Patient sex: M
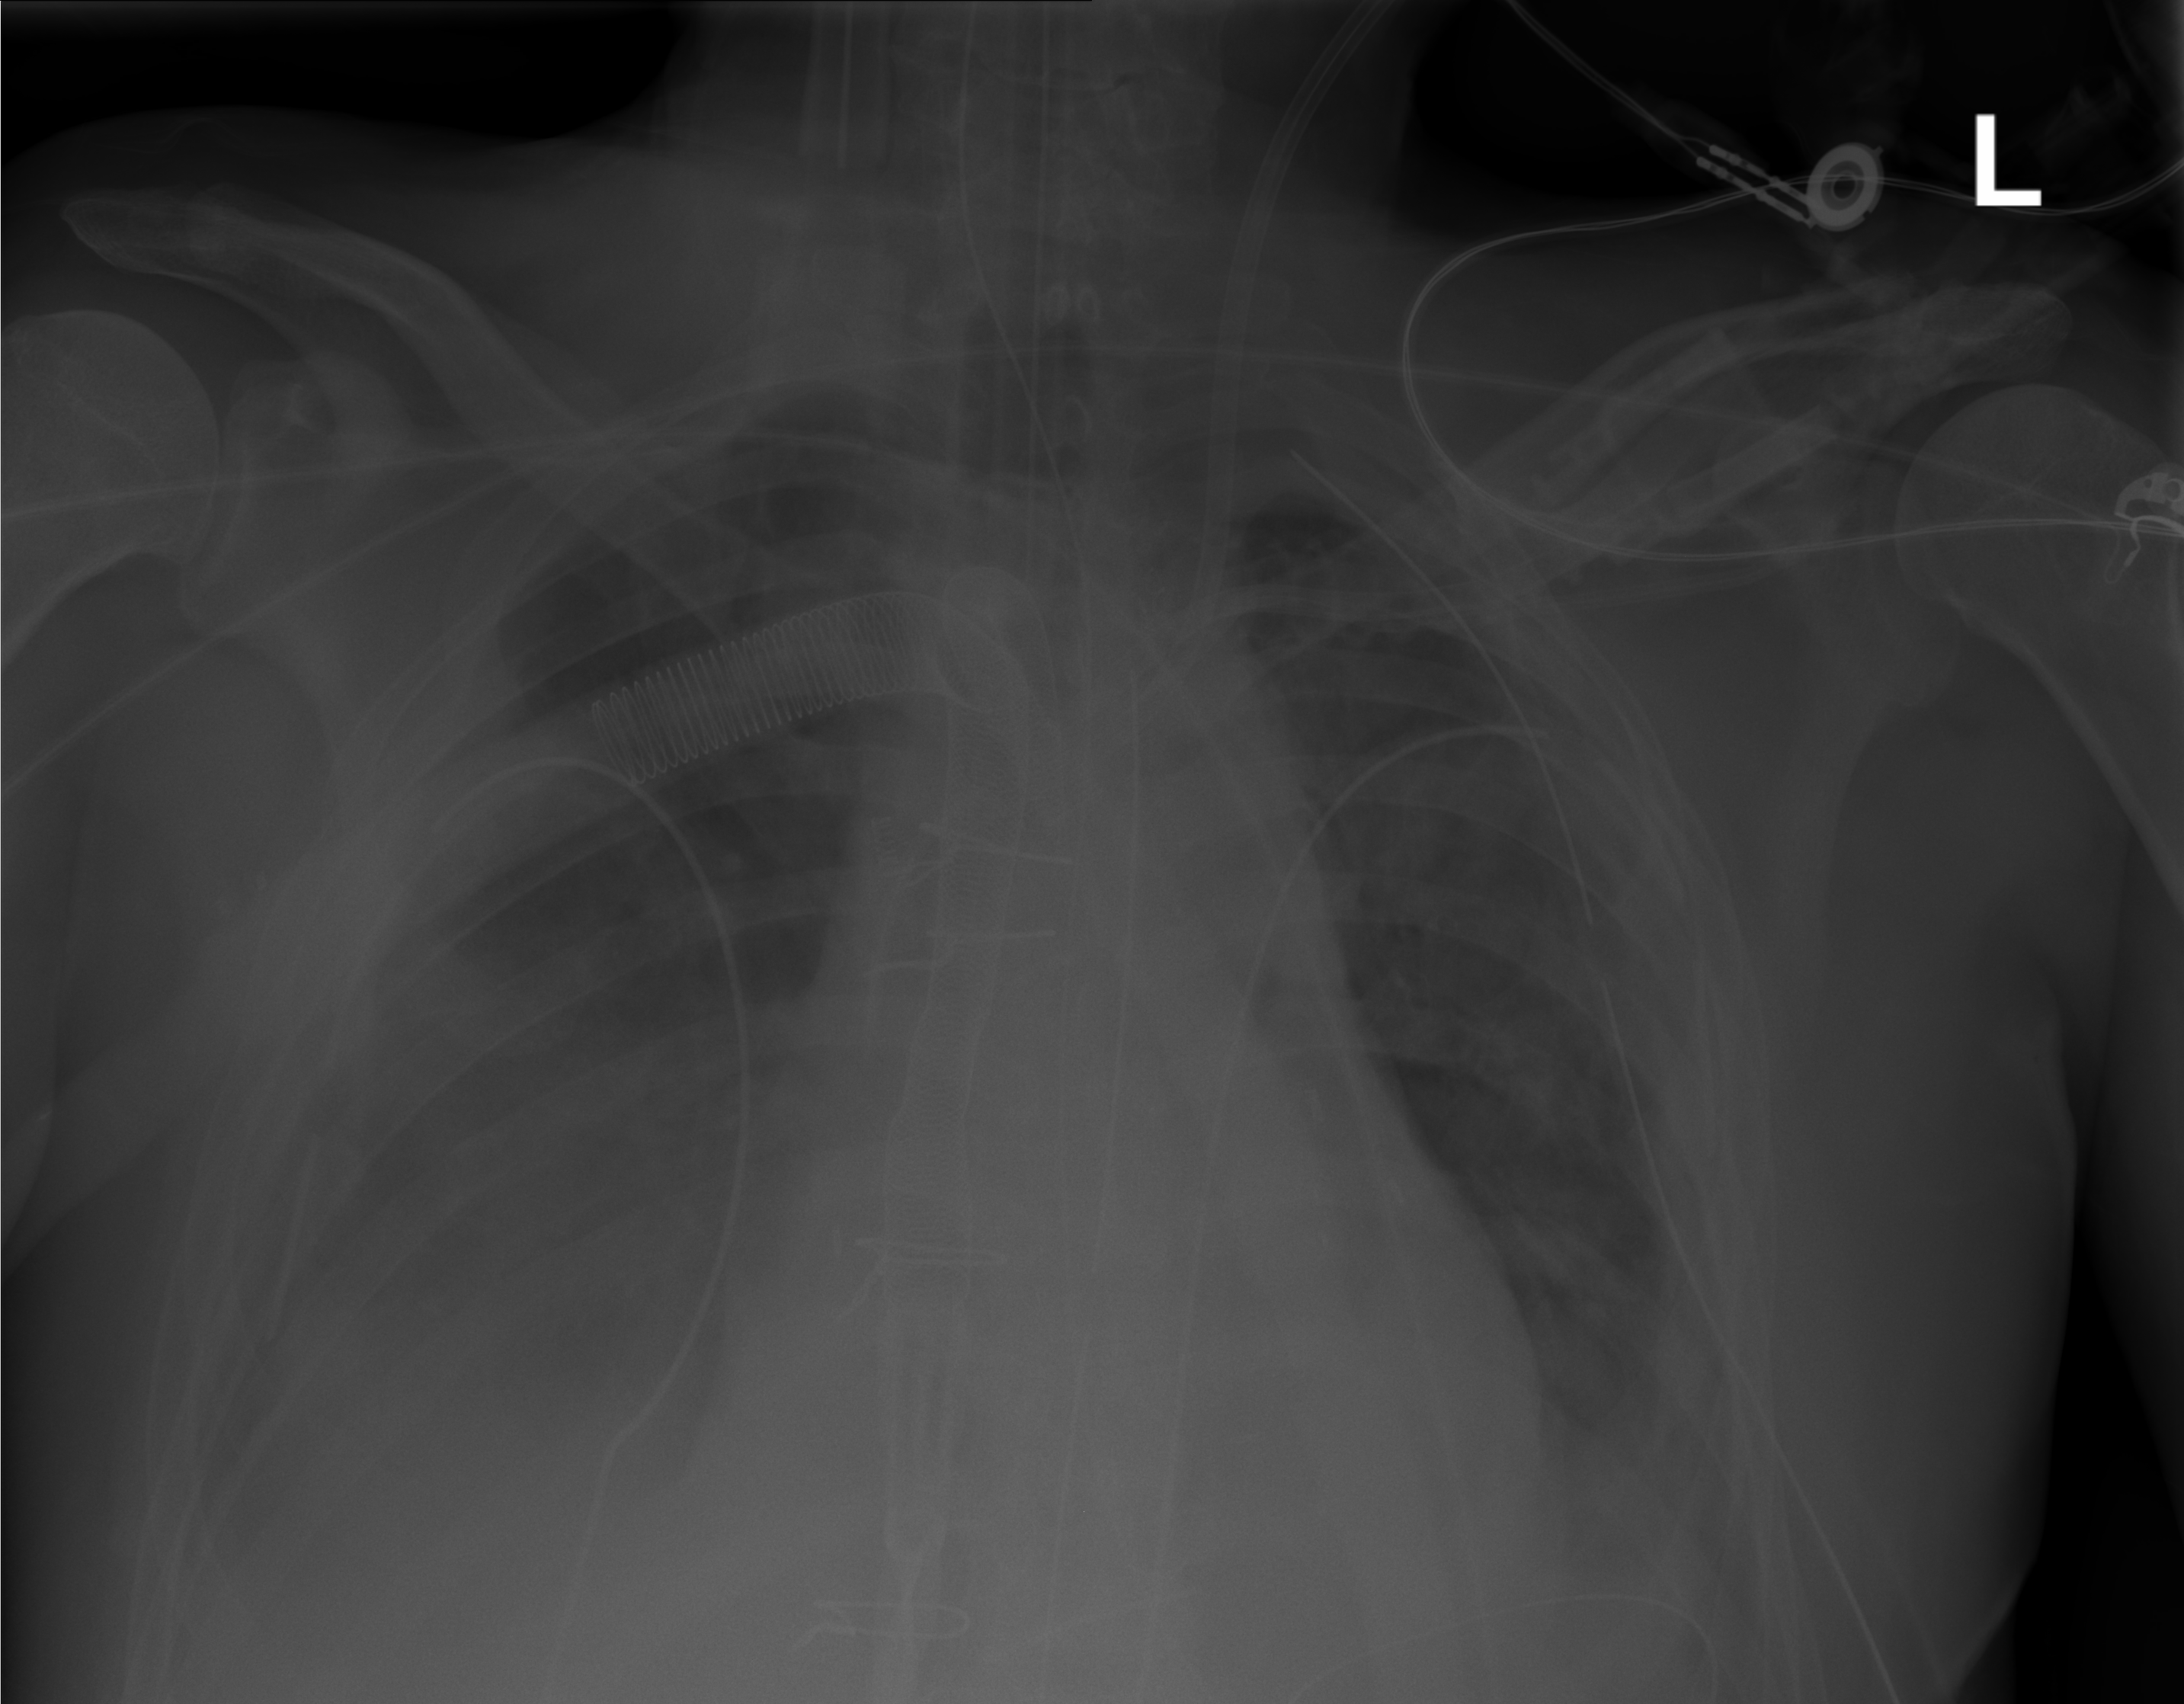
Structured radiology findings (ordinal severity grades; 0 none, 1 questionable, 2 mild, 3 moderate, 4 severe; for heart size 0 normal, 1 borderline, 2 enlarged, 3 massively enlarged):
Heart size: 2
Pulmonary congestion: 0
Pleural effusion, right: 3
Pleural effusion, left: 2
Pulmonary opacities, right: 0
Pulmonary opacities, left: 0
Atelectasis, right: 2
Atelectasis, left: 2